Question: you see the pic ,there is a small icon at left_Top i want to put at left_bottom,how to do. my xml:

'''
<FrameLayout xmlns:android="http://schemas.android.com/apk/res/android"
android:layout_width="fill_parent"
android:layout_height="fill_parent"
android:layout_gravity="center"
android:padding="1dip">
<ImageView
android:id="@+id/imageViewThumb"
android:layout_width="wrap_content"
android:layout_height="wrap_content"
android:scaleType="fitXY" >
</ImageView>
<ImageView
android:id="@+id/imageTick"
android:layout_marginBottom="2dip"
android:layout_width="20dp"
android:layout_height="20dp"
android:src="@drawable/sina" >
</ImageView>
</FrameLayout>
'''
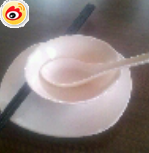
Answer: '''
<FrameLayout xmlns:android="http://schemas.android.com/apk/res/android"
android:layout_width="fill_parent"
android:layout_height="fill_parent"
android:layout_gravity="center">
<ImageView
android:id="@+id/imageViewThumb"
android:layout_width="wrap_content"
android:layout_height="wrap_content"
android:scaleType="fitXY" >
</ImageView>
<ImageView
android:id="@+id/imageTick"
android:layout_gravity="bottom|left"
android:layout_width="20dp"
android:layout_height="20dp"
android:src="@drawable/sina" >
</ImageView>
'''
'''
add android:layout_gravity="bottom|left"
'''